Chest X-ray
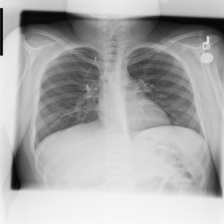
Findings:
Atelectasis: negative
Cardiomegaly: negative
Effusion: negative
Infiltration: negative
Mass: negative
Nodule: negative
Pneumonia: negative
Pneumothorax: negative
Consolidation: negative
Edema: negative
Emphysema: negative
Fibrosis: negative
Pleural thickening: negative
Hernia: negative